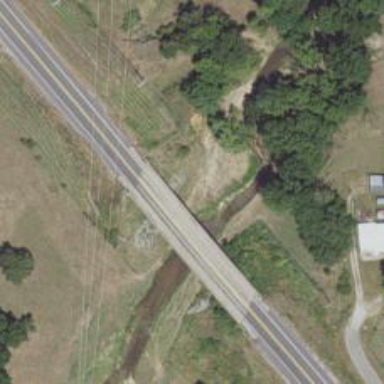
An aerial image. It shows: Beam-style bridge on primary highway.